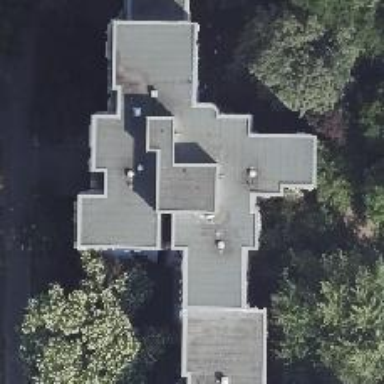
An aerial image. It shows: Block of apartments with flat grey roof.